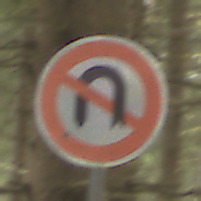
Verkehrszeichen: VerbotWenden
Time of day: MorningAfternoon
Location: Outdoor (Nature)
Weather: Overcast
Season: Winter
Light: Natural